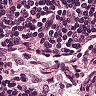
Metastatic tissue present: no